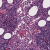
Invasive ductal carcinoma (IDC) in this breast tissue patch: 0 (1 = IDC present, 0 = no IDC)